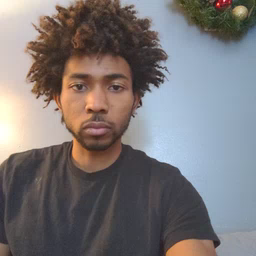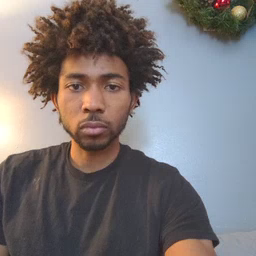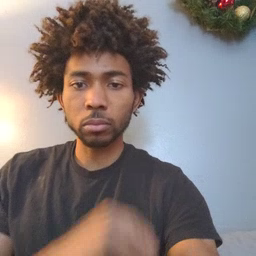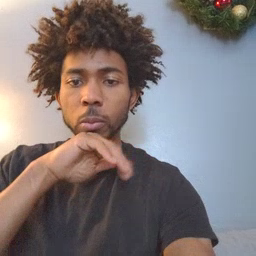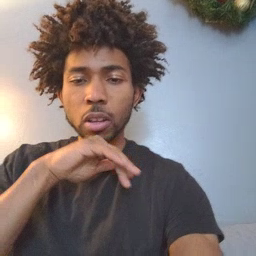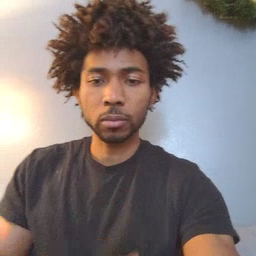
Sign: pig